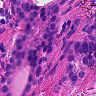
Metastatic tissue present: yes